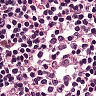
Metastatic tissue present: no